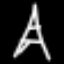
Label: The Eiffel Tower